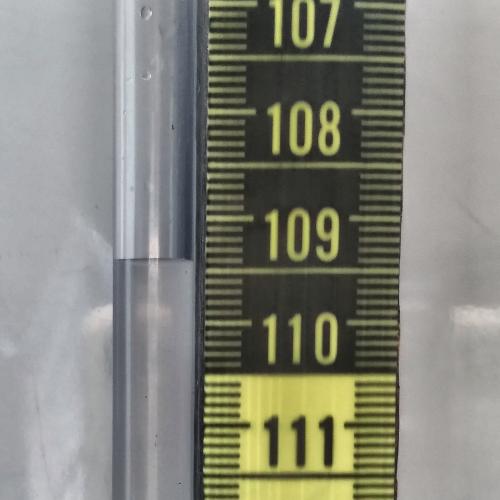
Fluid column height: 109.4 cm